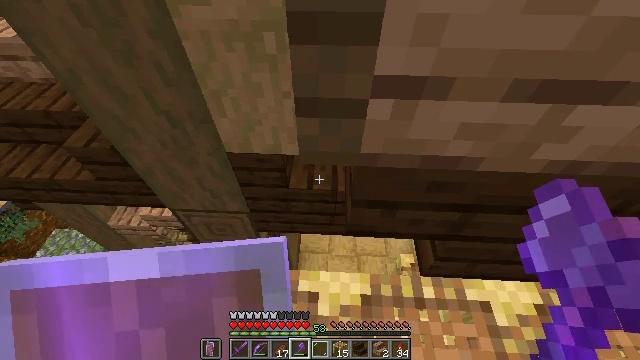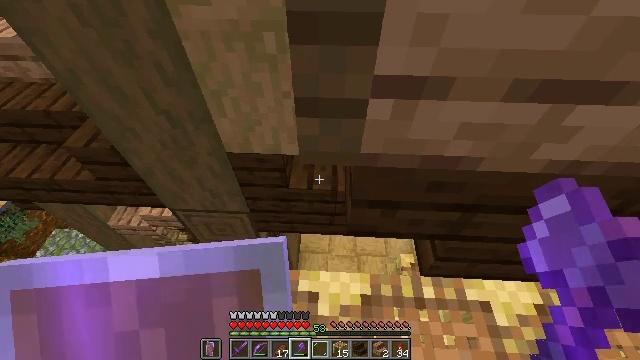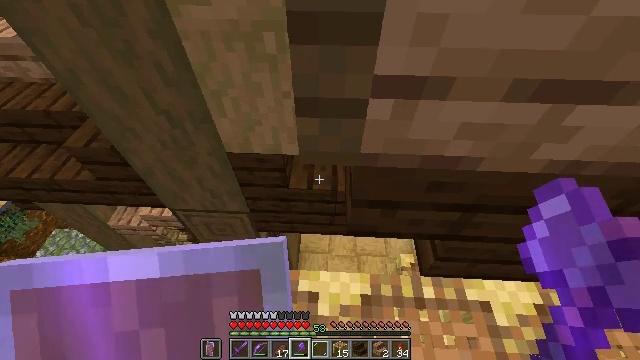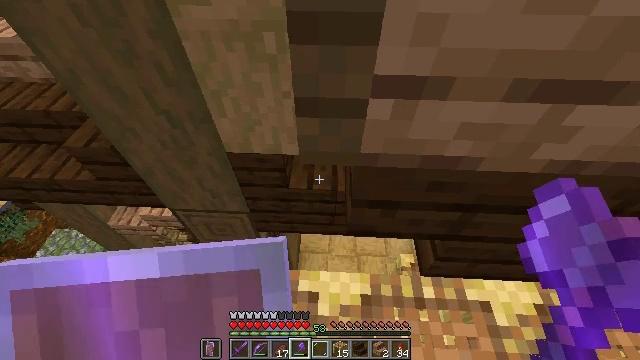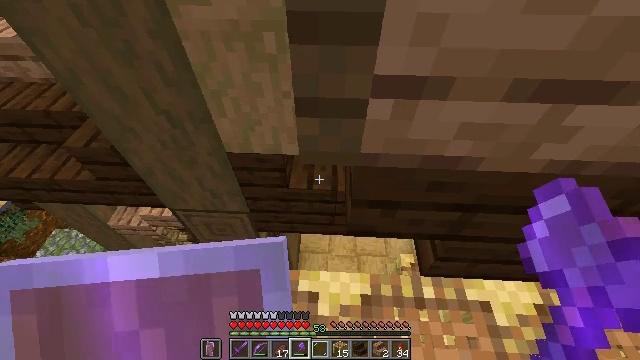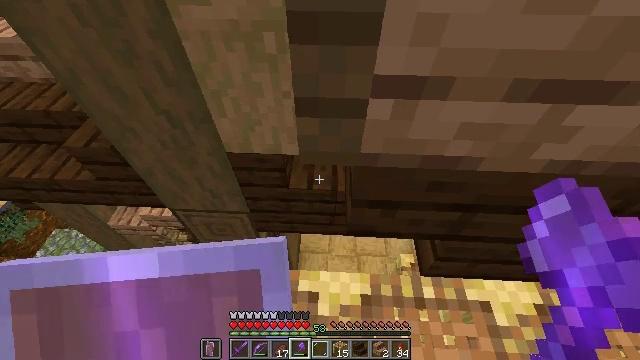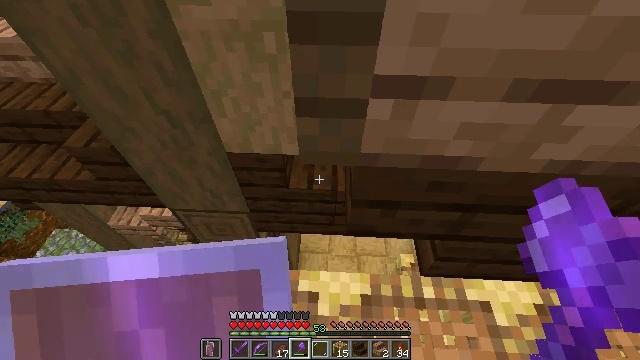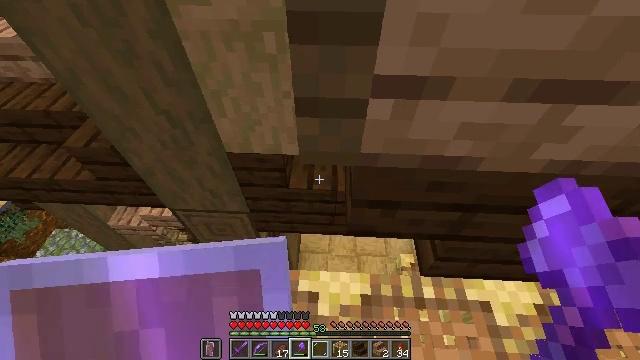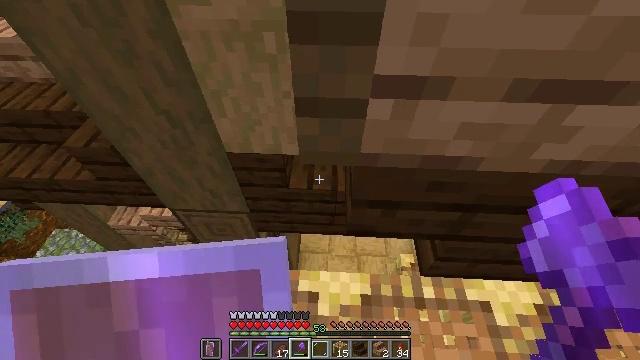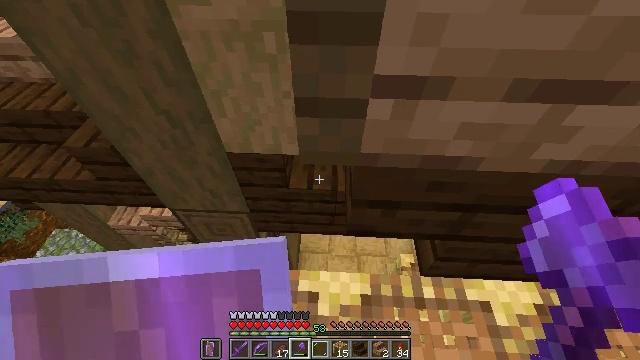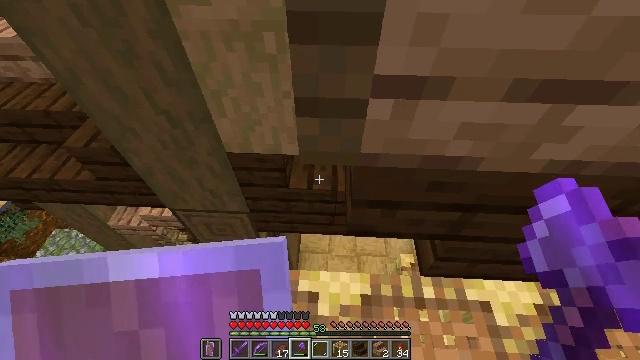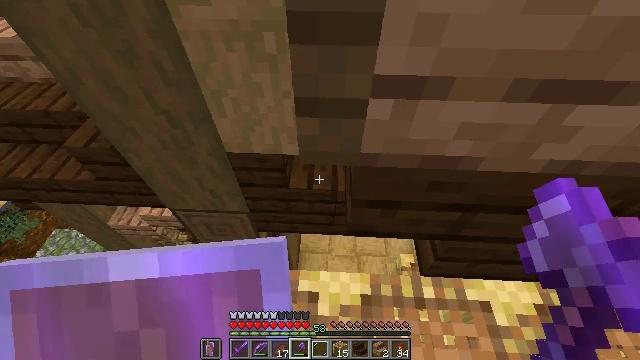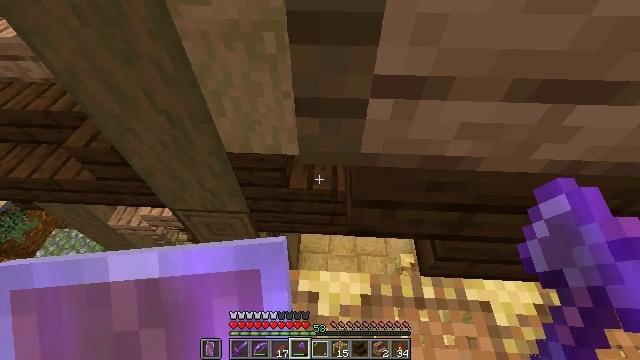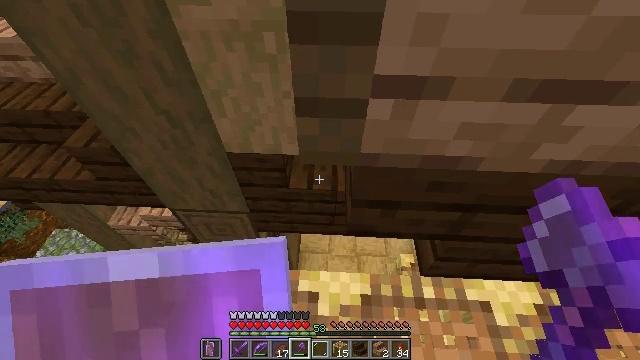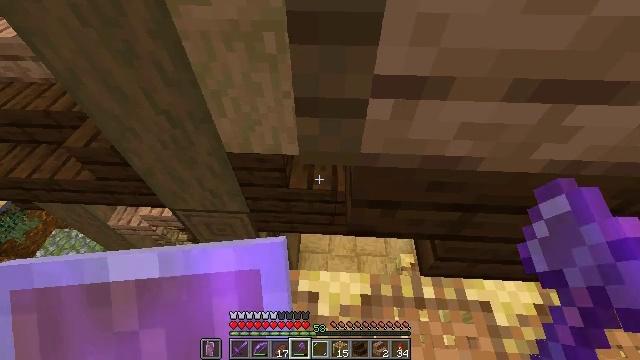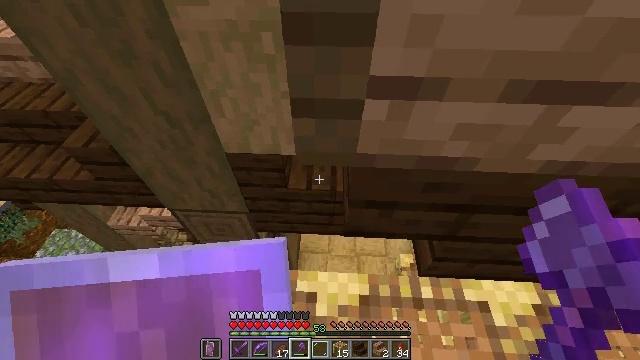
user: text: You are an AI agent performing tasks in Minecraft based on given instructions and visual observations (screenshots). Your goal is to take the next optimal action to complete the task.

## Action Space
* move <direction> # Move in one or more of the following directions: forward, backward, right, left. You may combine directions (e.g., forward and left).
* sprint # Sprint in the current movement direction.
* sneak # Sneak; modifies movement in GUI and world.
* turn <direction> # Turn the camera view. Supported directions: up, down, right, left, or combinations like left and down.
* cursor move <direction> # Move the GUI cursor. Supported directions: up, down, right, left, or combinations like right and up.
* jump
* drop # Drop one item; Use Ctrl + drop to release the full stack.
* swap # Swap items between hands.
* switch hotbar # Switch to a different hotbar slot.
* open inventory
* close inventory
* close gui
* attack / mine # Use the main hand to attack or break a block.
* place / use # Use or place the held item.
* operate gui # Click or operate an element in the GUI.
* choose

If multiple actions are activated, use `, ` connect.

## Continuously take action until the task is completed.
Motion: motion action
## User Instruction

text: Break the jungle stairs to collect them.
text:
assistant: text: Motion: no_op
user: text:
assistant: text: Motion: no_op
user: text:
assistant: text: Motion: no_op
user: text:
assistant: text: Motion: no_op
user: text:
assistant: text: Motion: no_op
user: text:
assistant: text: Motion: no_op
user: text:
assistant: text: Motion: no_op
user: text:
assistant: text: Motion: no_op
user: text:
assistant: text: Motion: no_op
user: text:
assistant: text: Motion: no_op
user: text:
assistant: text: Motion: no_op
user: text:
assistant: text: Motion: no_op
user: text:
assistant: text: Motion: no_op
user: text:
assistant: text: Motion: no_op
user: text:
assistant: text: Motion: move right
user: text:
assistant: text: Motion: move right
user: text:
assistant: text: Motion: move right
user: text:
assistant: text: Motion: move right
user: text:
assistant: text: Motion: move right
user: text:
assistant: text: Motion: no_op
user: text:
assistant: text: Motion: no_op
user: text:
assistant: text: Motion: no_op
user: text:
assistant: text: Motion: no_op
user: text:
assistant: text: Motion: no_op
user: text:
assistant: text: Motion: no_op
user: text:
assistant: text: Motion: no_op
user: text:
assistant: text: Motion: no_op
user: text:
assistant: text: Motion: no_op
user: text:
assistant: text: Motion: no_op
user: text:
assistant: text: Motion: no_op